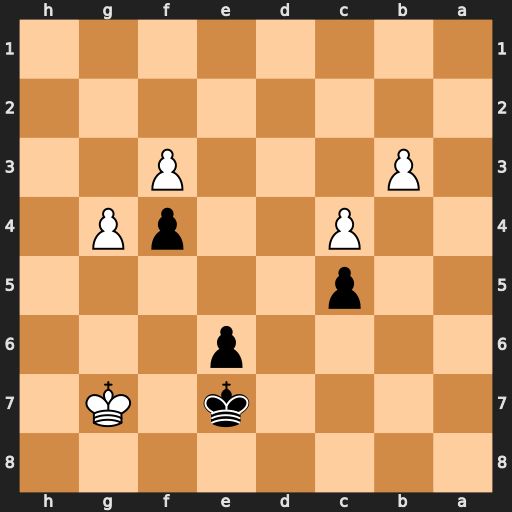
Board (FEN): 8/4k1K1/4p3/2p5/2P2pP1/1P3P2/8/8
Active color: b
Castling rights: -
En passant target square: -
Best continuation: e5 Kg6 e4